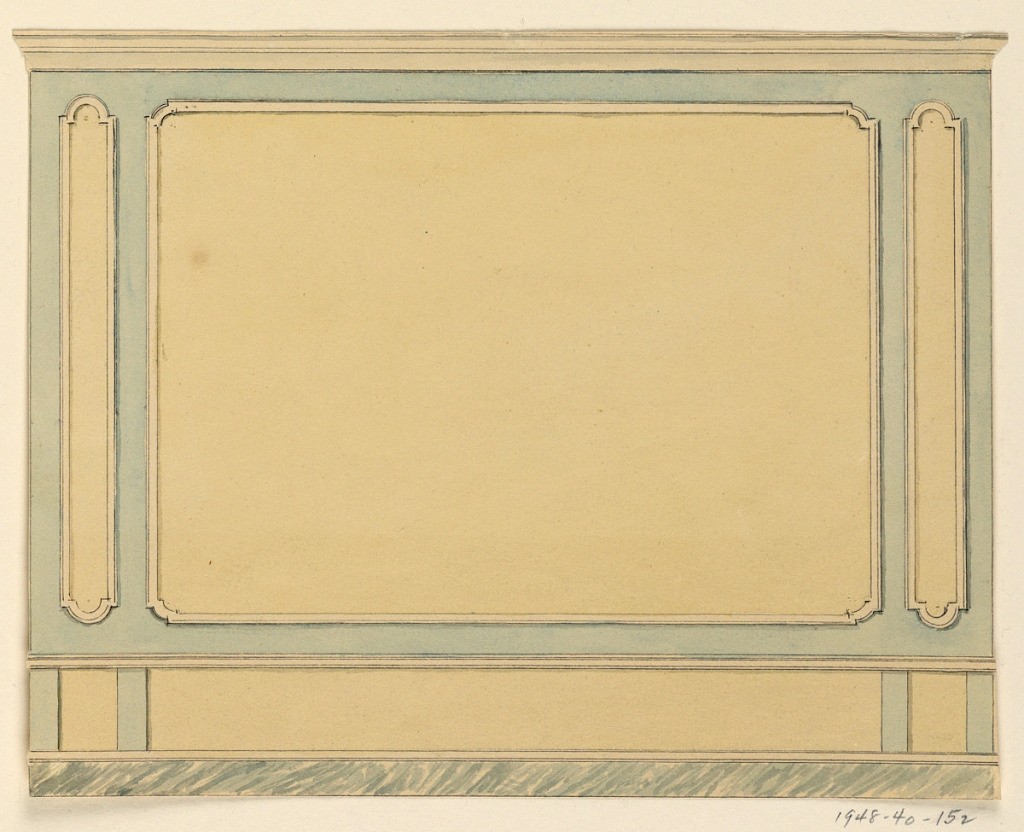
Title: Paneled Wall
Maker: Frederick Crace, English, 1779–1859
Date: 1815–22
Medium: Pen and black ink, brush and tan and blue wash on wove paper.
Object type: Drawing
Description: Paneled wall with marble base.